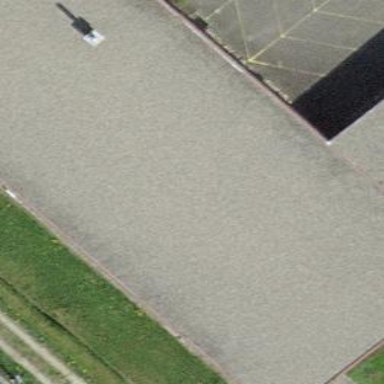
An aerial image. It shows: Industrial building.